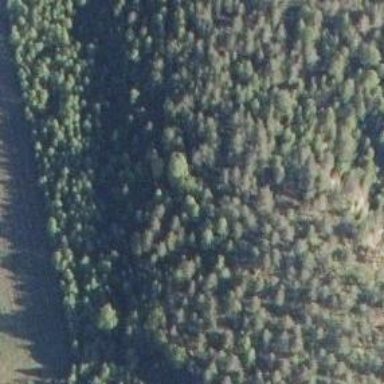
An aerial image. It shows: Natural cliff.